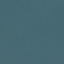
Label: SeaLake